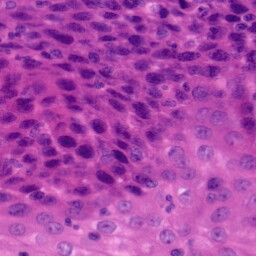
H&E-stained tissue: Tonsil